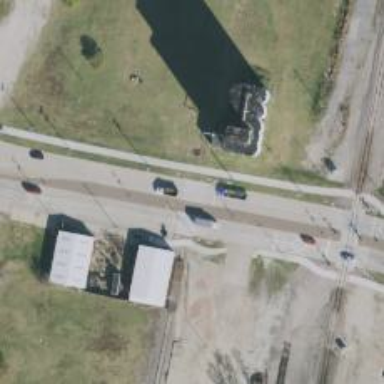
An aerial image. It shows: Level crossing along the railway.